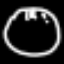
Label: clock